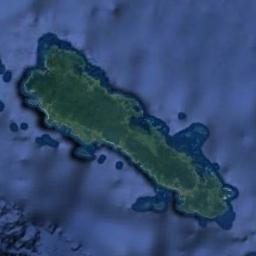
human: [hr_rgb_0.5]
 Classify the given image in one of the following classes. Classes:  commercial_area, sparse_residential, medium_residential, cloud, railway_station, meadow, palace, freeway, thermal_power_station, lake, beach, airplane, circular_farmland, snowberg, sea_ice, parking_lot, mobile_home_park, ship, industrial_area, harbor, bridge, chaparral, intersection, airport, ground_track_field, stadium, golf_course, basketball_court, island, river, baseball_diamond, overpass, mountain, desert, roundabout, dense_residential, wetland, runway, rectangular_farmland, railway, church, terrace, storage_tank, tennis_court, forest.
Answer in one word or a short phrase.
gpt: island